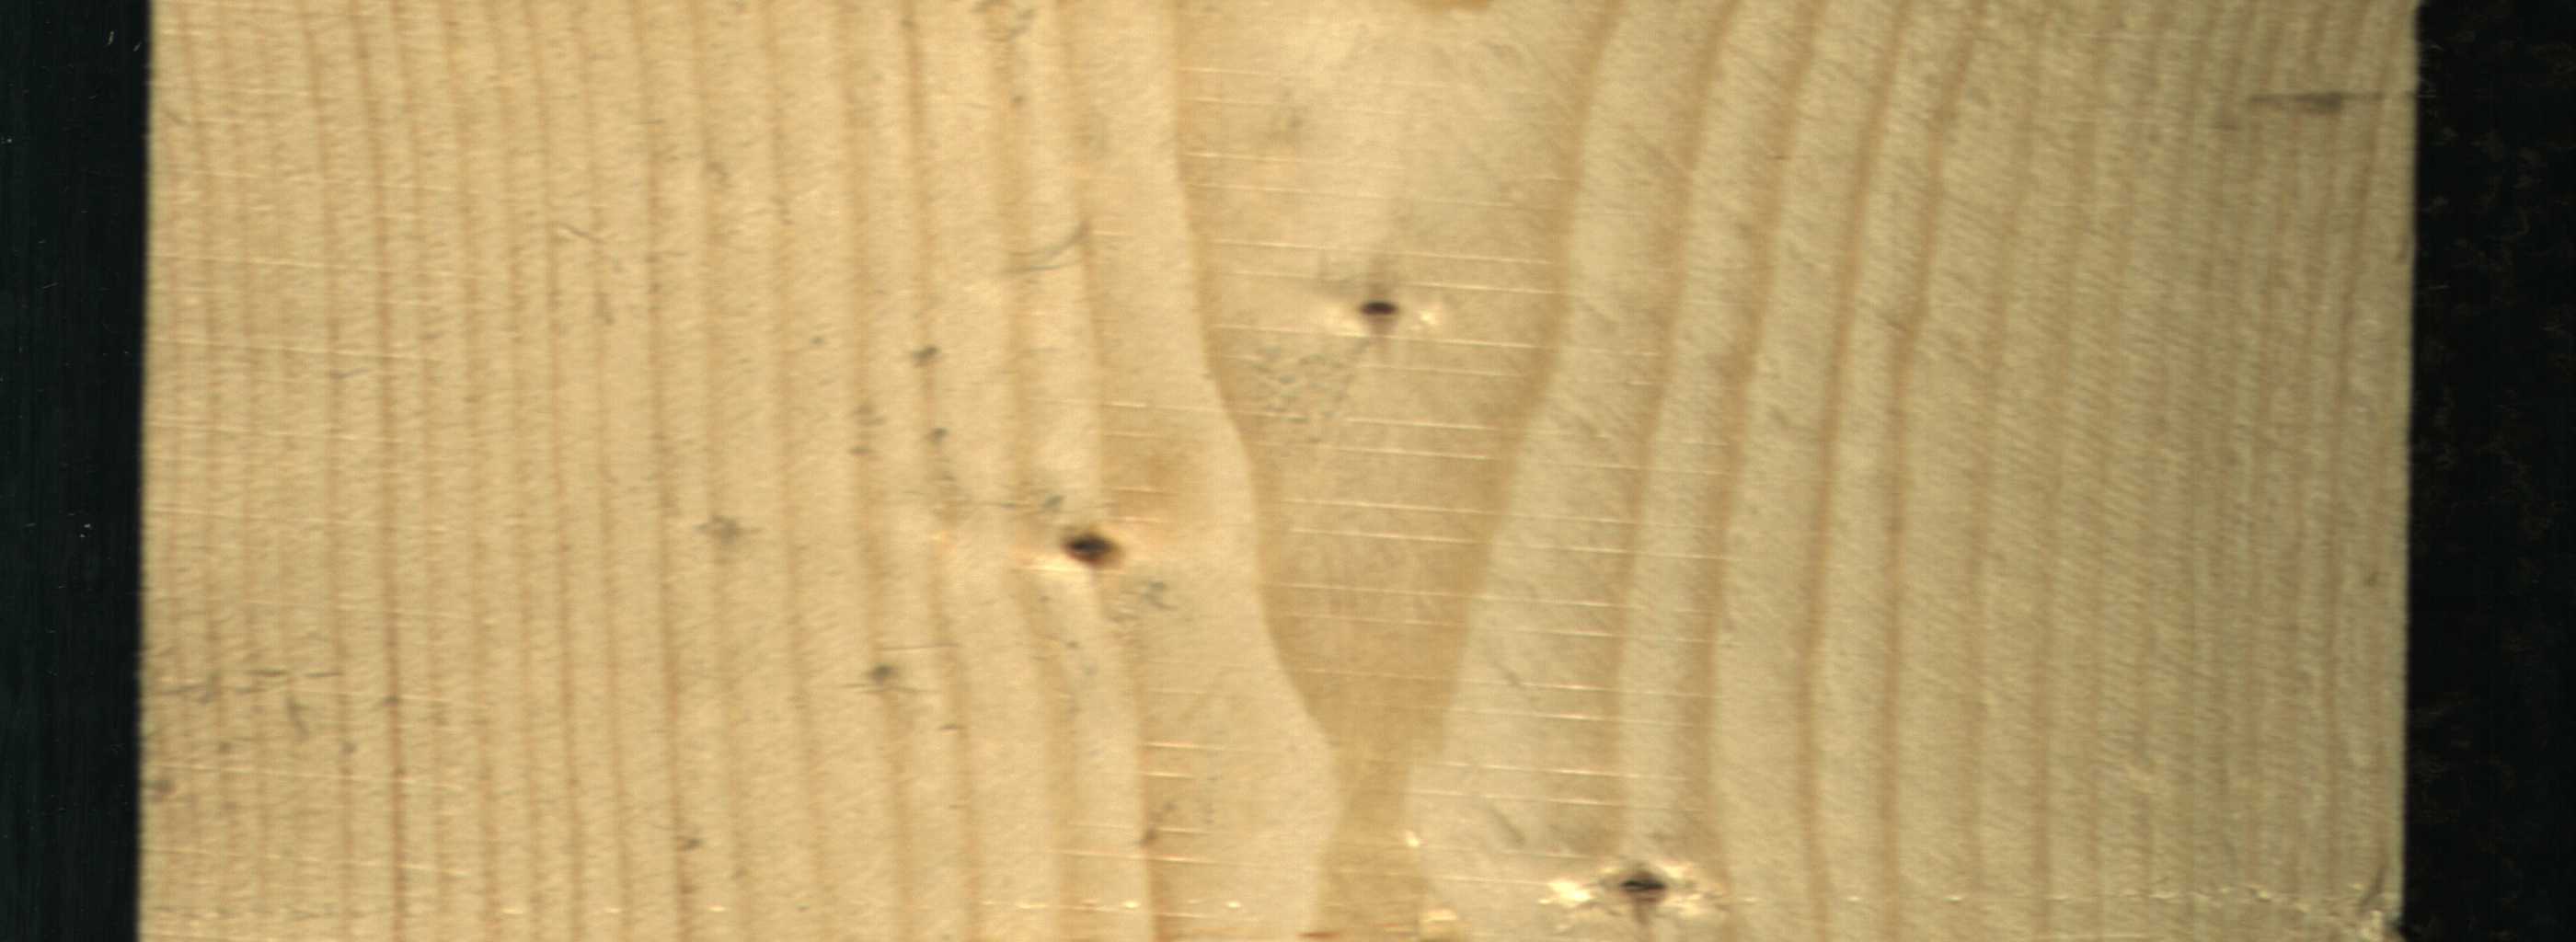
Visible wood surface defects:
Live_Knot
Live_Knot
Live_Knot